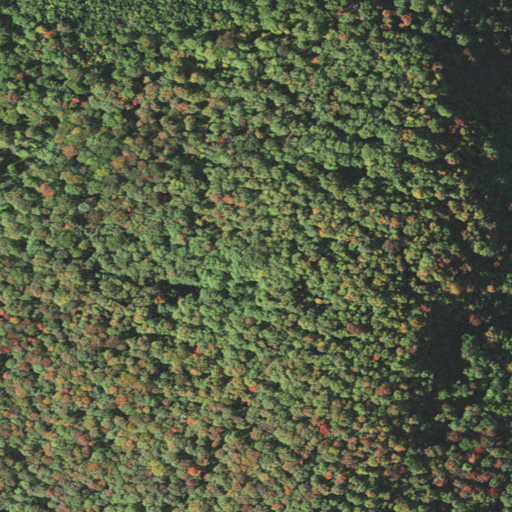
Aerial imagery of mountain in Vermont named Elan Hill containing deciduous forest, mixed forest, and shrub